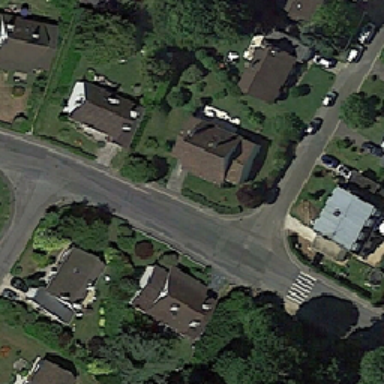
Many green plants are planted in the neighborhood .